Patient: sex F, age 53
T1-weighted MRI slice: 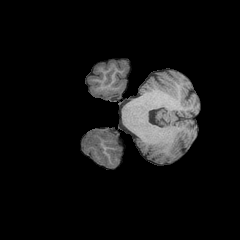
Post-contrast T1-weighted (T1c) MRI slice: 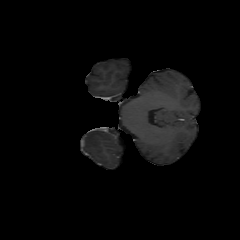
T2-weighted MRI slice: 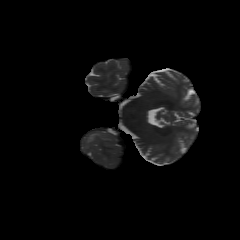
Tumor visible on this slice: yes
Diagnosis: Astrocytoma, IDH-wildtype
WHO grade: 3